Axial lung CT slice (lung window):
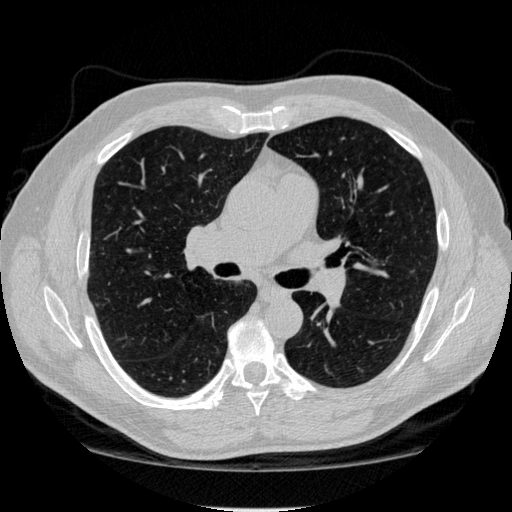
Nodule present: no